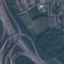
Land use / land cover class: Highway